You are looking at the raw vibration waveform of a rotating shaft. What is the most likely rotor condition (normal, misalignment, unbalance, looseness)?
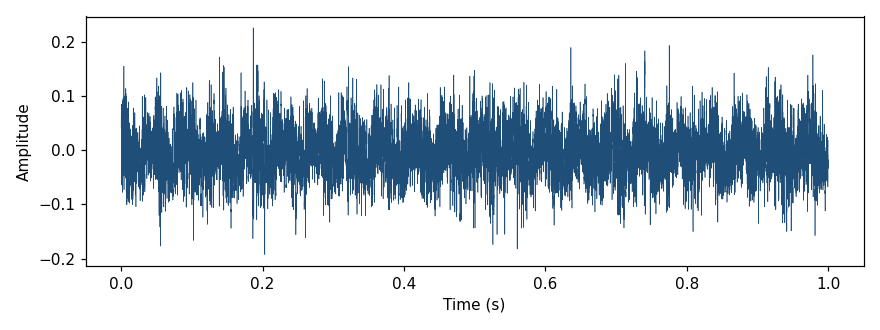
Answer: unbalance